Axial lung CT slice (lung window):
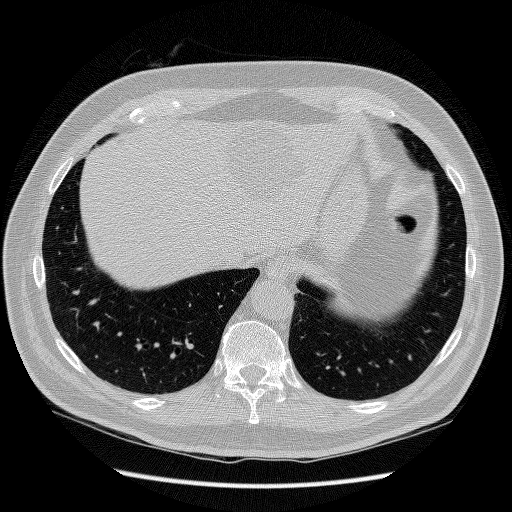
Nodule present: no